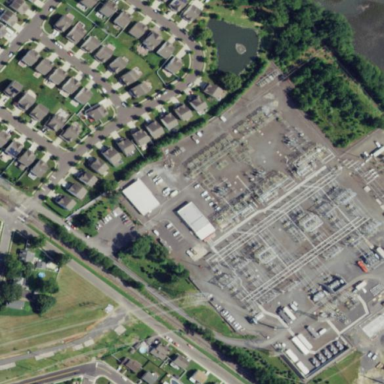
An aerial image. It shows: Outdoor substation at the transmission level.